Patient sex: M
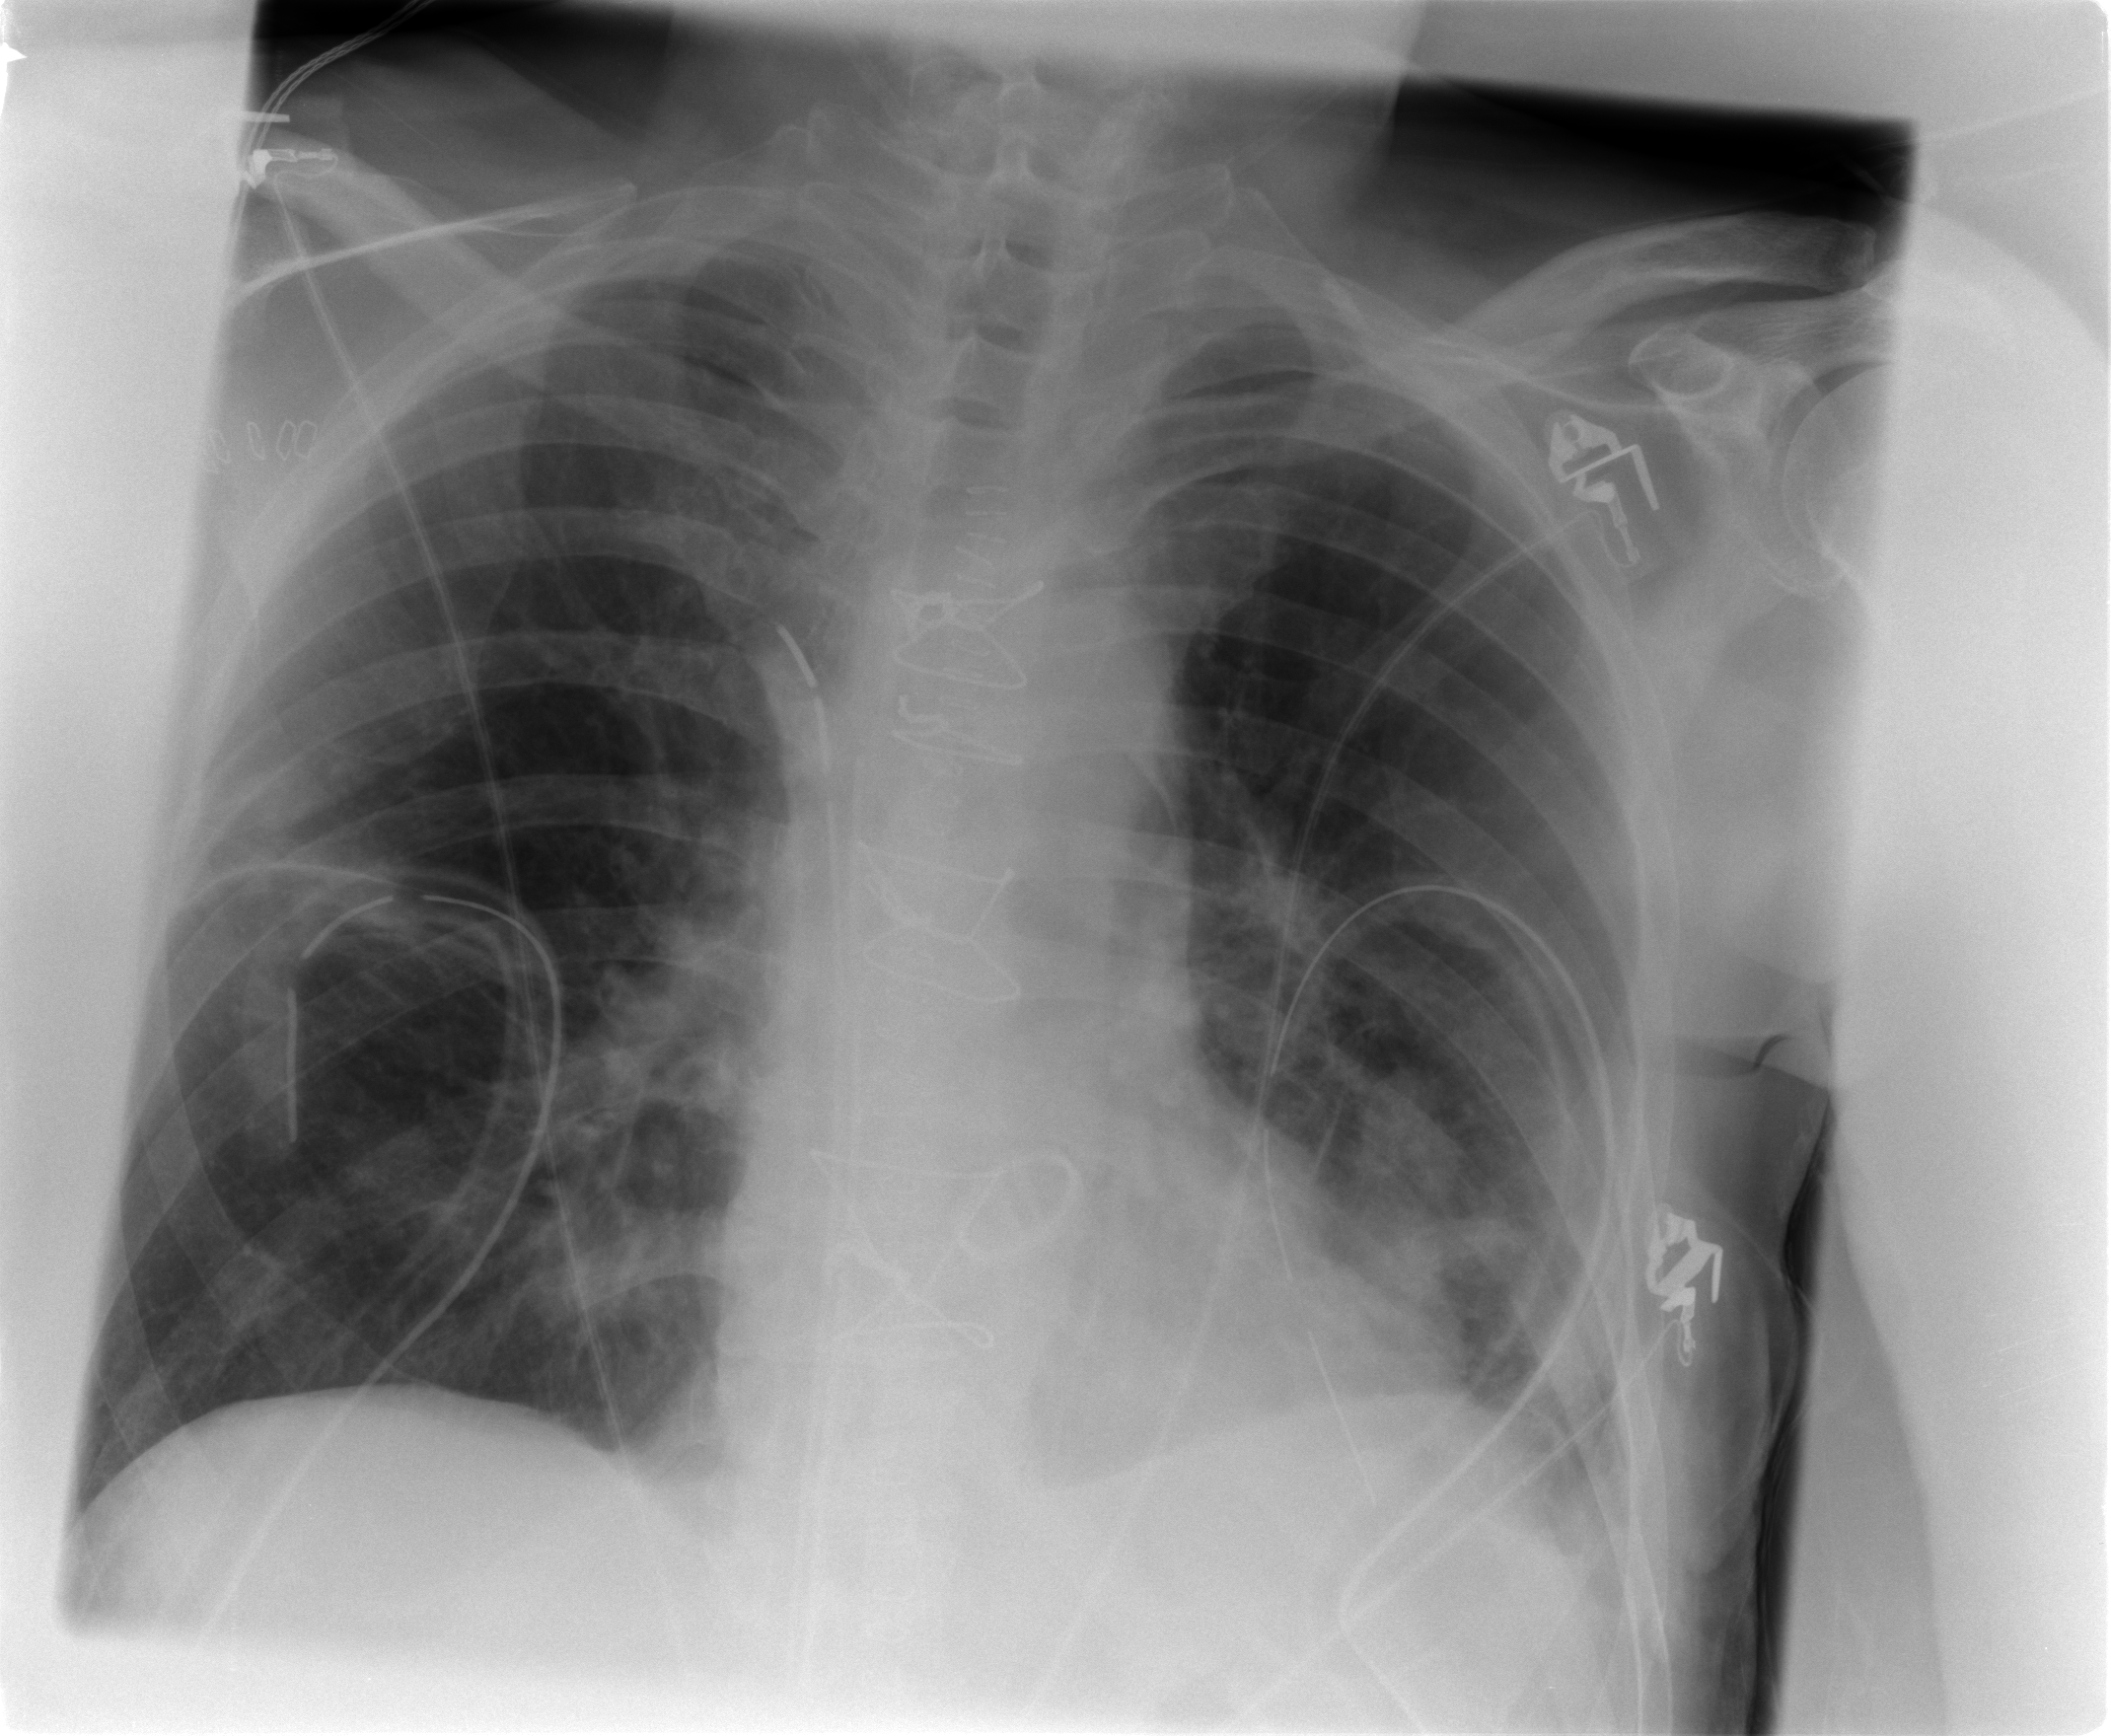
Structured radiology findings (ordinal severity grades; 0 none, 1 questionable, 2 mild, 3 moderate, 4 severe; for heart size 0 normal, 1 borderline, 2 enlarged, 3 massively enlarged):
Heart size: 0
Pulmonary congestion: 0
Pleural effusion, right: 0
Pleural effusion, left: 1
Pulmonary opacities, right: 0
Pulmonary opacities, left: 1
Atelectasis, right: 2
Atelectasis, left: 2